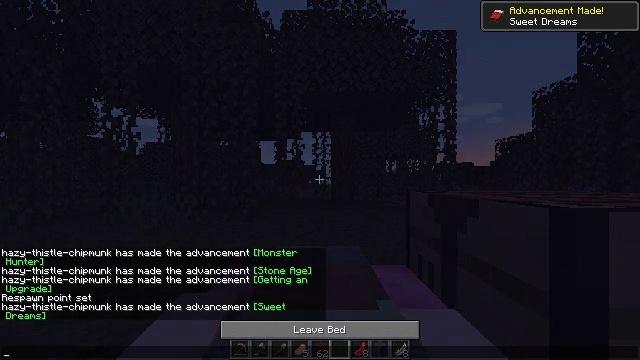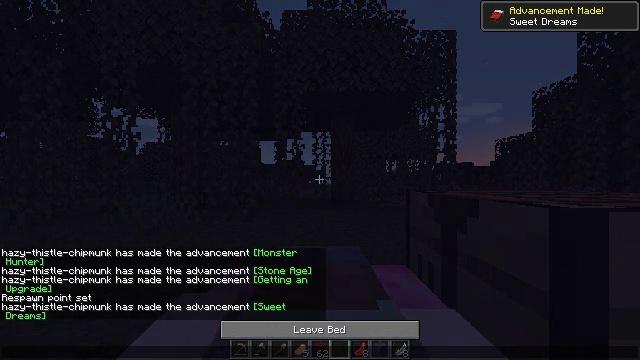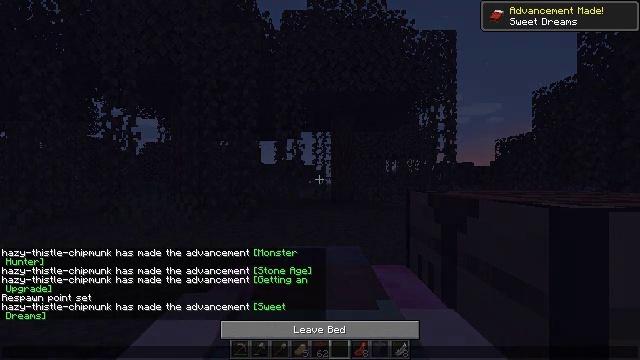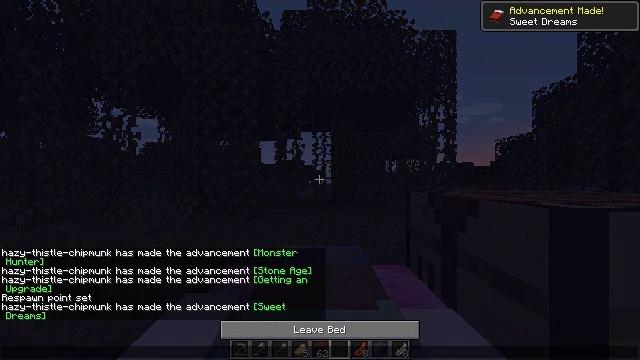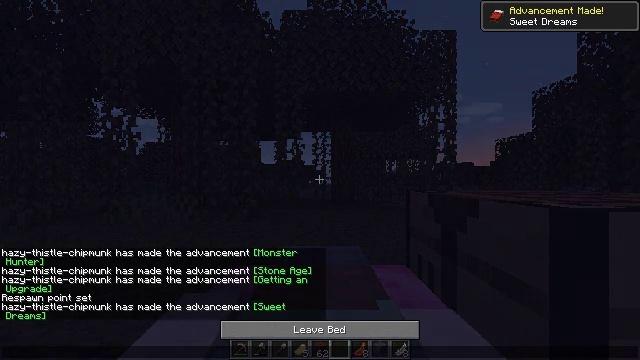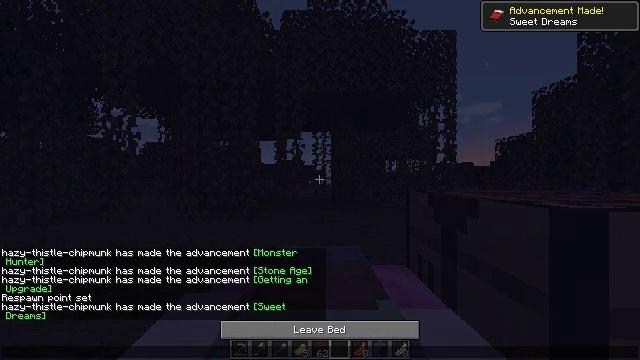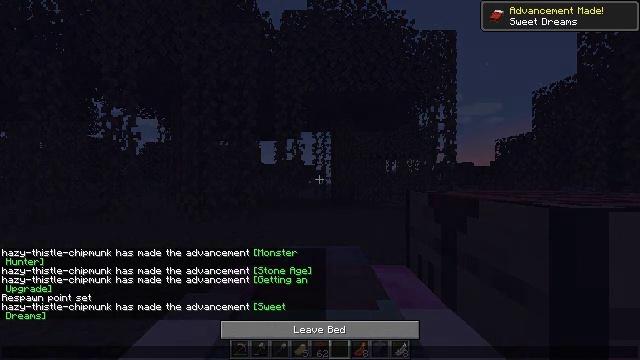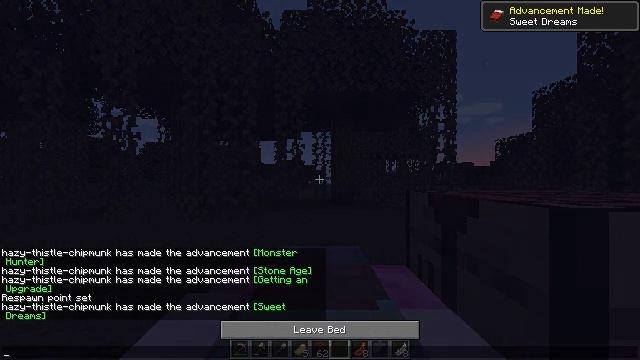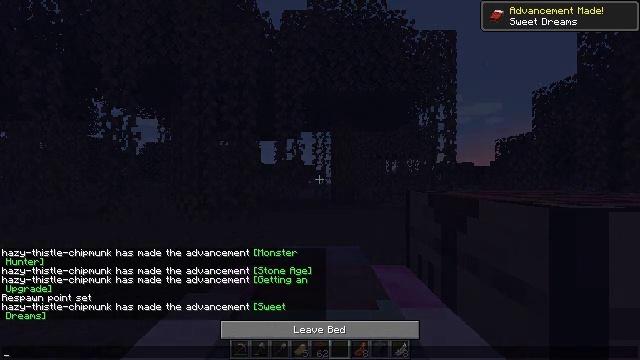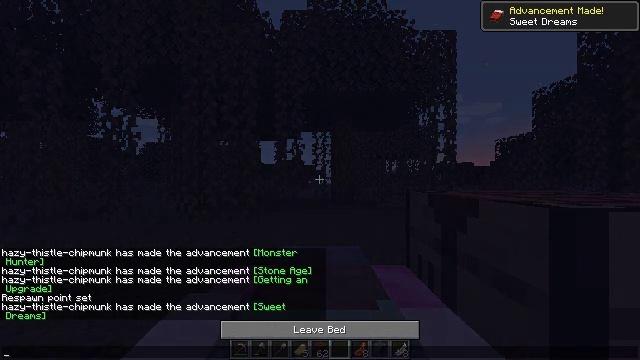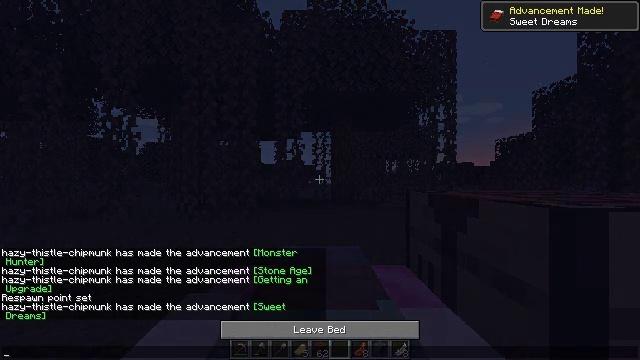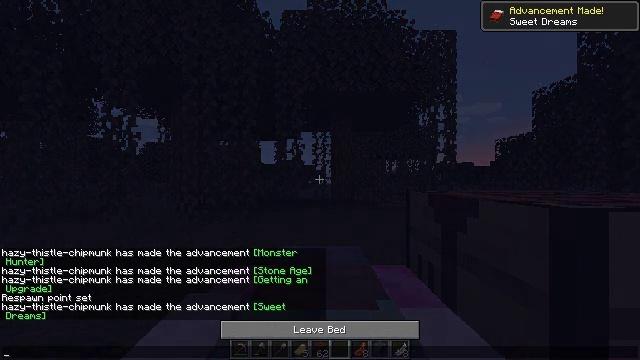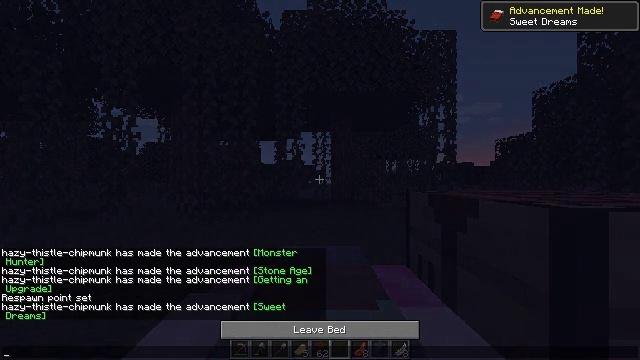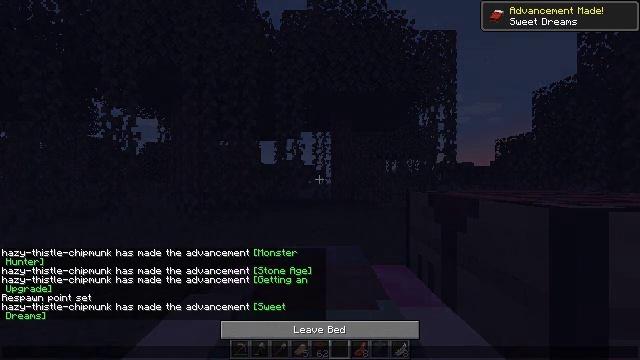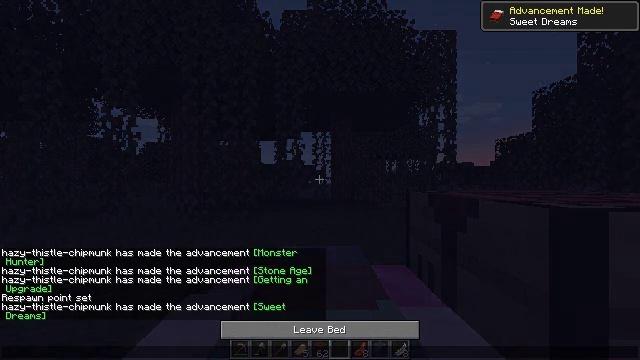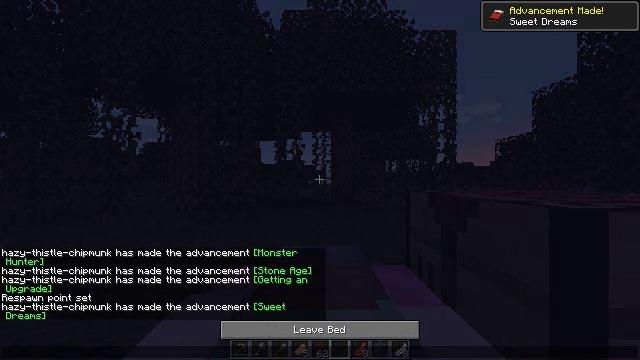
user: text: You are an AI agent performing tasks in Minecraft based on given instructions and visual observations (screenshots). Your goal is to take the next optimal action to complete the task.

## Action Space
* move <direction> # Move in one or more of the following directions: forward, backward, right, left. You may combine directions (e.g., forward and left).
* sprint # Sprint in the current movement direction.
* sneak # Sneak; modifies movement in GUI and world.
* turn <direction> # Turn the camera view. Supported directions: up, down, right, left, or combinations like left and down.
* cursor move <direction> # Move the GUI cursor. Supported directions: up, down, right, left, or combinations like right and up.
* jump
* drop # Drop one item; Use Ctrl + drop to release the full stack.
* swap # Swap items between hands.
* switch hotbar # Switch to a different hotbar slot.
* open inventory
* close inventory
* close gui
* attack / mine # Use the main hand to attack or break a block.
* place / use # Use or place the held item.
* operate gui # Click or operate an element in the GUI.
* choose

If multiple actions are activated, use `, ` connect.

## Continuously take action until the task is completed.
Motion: motion action
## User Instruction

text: Mine the pink bed.
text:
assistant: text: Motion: no_op
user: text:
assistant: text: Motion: no_op
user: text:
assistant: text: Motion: no_op
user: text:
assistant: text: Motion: no_op
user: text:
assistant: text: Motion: no_op
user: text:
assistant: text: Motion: no_op
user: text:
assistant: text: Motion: no_op
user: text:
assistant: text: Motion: no_op
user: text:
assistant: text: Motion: no_op
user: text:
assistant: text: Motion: no_op
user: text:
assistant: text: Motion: no_op
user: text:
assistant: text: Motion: no_op
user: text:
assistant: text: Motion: no_op
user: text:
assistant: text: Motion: no_op
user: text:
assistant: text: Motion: no_op
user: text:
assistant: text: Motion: no_op
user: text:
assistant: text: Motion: no_op
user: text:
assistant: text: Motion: no_op
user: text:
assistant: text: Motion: no_op
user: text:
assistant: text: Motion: no_op
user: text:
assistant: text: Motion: no_op
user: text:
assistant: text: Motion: no_op
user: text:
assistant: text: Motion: no_op
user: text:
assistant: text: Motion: no_op
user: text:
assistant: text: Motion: no_op
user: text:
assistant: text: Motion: no_op
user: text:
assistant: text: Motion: no_op
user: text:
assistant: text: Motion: no_op
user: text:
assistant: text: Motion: no_op
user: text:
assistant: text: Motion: no_op